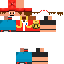
A male human skin with medium skin, wearing brown long hair dressed in a red hoodie and red pants, featuring a closed mouth.